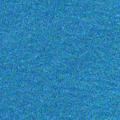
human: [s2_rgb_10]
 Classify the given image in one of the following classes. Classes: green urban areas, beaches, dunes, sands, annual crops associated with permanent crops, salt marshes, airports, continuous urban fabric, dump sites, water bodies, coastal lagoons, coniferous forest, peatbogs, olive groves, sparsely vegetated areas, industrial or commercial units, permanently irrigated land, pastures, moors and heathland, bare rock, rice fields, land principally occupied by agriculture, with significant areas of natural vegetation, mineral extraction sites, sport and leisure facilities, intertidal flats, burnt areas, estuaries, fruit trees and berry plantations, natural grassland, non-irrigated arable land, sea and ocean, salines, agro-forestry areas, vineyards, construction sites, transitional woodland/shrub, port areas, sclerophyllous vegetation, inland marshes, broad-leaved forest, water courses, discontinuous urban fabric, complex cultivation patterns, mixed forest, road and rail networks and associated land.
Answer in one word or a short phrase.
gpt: sea and ocean